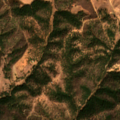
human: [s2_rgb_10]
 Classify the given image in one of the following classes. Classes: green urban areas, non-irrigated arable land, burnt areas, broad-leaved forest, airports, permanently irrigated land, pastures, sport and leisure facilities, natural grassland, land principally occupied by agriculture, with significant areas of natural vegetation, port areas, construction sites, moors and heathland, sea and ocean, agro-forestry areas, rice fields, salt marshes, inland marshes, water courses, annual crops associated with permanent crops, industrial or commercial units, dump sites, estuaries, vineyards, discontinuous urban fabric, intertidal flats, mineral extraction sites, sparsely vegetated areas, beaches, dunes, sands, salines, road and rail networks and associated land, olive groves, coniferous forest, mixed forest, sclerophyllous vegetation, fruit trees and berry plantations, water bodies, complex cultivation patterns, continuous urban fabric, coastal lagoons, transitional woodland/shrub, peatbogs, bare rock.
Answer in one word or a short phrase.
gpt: land principally occupied by agriculture, with significant areas of natural vegetation, broad-leaved forest